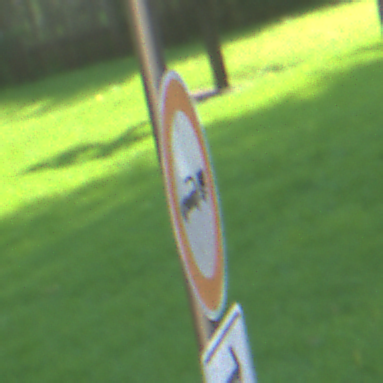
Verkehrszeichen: VerbotPersonenkraftwagenMitAnhaenger
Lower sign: RichtungsangabeDurchPfeile5
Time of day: MorningAfternoon
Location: Outdoor (Urban)
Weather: PartlyCloudy
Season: NotSpecified
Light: Natural